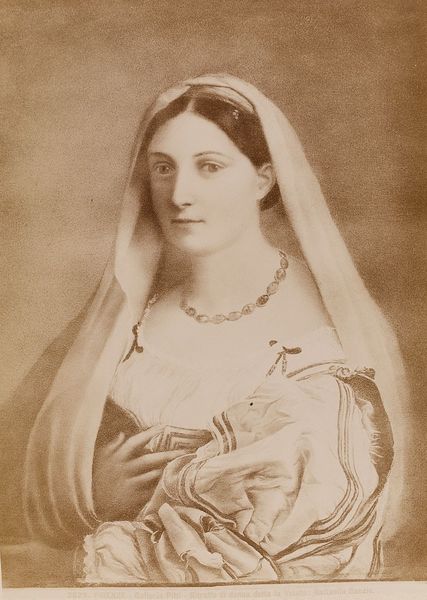
Künstler: Giacomo Brogi
Standort: Hamburg
Institution: Museum für Kunst und Gewerbe Hamburg
Schlagwörter: malerei, bildnis, portrait, foto, fotografie, photographie, photo, lichtbild, konterfei, kunstgeschichte, bildwerke, angewandte und bildende kunst, hessische systematik, porträt, schwarzweißpositivverfahren, silbersalzverfahren, schwarzweißfotografie, reproduktionsfotografie, kunstreproduktion, reproduktionsphotographie, kollodiumpapier, kollodium, zelloidinpapier, ritratto, velata